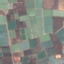
Land use / land cover class: PermanentCrop